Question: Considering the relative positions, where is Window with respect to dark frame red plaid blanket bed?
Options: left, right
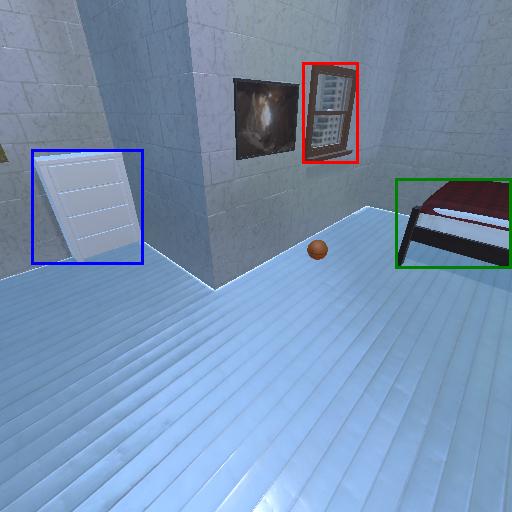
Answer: left